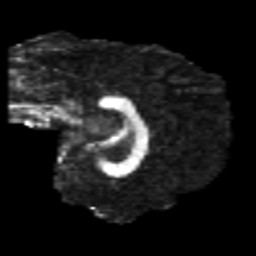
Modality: FA
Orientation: sagittal
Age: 23
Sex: female
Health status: healthy
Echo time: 0.074 s